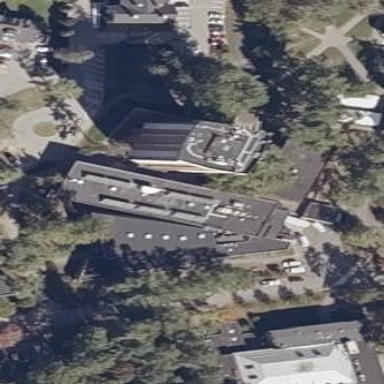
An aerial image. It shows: College building.